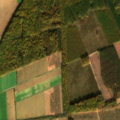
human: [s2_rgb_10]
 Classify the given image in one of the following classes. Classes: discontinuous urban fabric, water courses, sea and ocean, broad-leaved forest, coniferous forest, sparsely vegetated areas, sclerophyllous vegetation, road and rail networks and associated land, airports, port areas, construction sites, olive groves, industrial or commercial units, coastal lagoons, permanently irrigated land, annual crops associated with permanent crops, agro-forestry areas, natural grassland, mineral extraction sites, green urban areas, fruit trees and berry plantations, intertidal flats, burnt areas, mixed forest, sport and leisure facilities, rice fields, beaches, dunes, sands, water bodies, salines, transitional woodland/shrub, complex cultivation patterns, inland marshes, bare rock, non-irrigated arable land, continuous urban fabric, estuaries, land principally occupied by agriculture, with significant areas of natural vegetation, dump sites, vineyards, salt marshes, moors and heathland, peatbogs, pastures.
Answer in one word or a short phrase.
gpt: non-irrigated arable land, land principally occupied by agriculture, with significant areas of natural vegetation, broad-leaved forest, coniferous forest, mixed forest